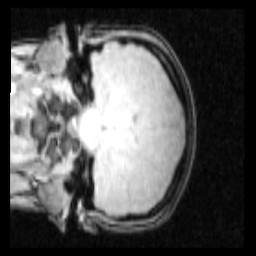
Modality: PDw
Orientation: coronal
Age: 26
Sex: female
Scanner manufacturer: siemens
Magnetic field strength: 3 T
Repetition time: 0.25 s
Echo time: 0.00103 s